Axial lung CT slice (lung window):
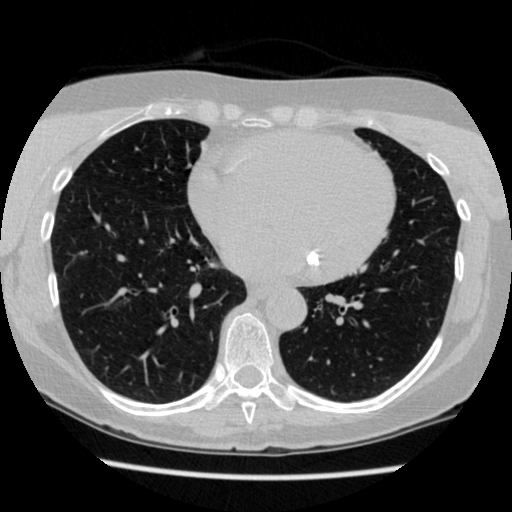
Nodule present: no